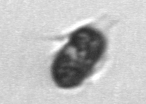
Label: Mesodinium